Question: On a page with 3 videos embedded, there are times when any of them may not load. On one page load, I might get all three. On another, I might get none. Usually, it's somewhere in between.
These videos are hosted by <URL>, and then coming back with the actual video.
However, when unsuccessful, the HTTP status shows as '(pending)'.

The rest of the "Big 5" browsers handle the page perfectly. All videos load, all the time. It seems to be localized to Chrome, and I'm not sure why.
The actual page I'm worried about is behind a paywall, but here is the same code duplicated for public consumption: <URL>
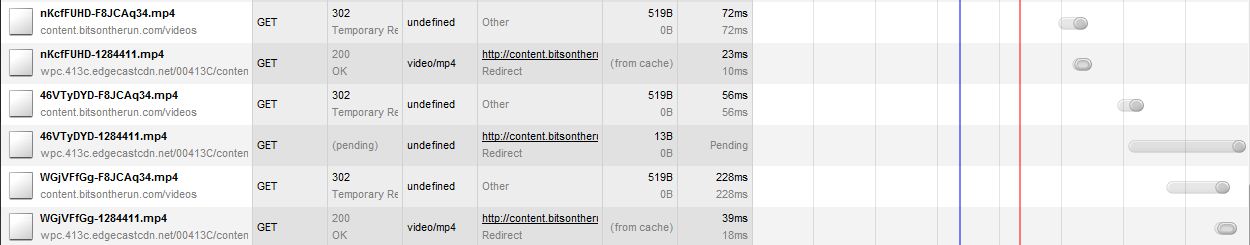
Answer: This isn't an answer yet, but I am working on solving the same problem and I think yours may be related to this <URL>
Looking at the post above and the fact that flowplayer also seems to be using URLLoader in their implementation (See the source code <URL> my suspicion is that chrome and URL Loader are the common denominator.
A bug has been filed with Chrome <URL>
Update: I think this is a bug with chrome that has been resolved and should be fixed in an upcoming version. I am unable to replicate the problem on the nightly build of chrome on either your test page or my own.